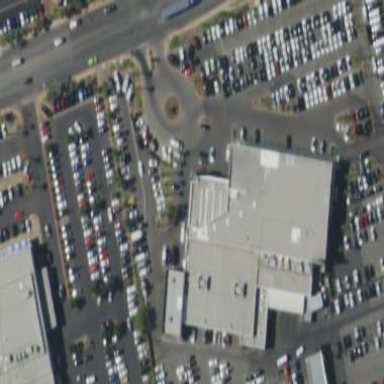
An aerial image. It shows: Building housing car shop.